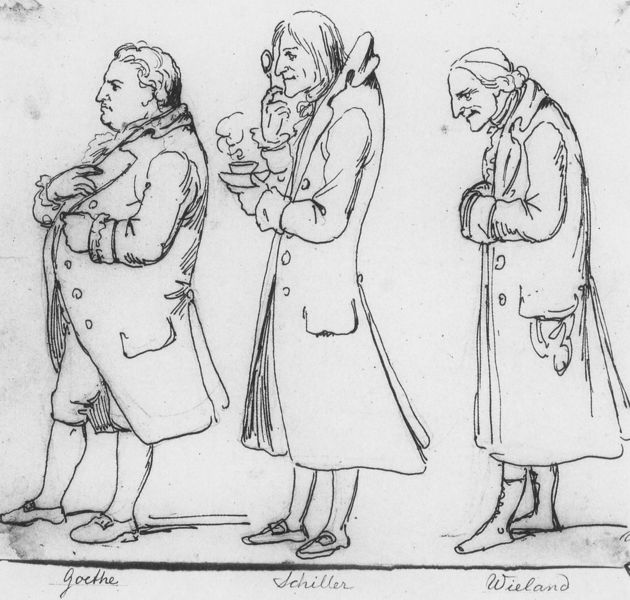
Titel: Karikatur: Goethe, Schiller ,Wieland
Künstler: Johannes Riepenhausen
Institution: Frankfurt, Städelsches Kunstinstitut
Schlagwörter: männer, profil, skizze, zeichnung, alt, jacke, kleidung, kragen, ärmel, haare, mantel, drei, schrift, seitlich, schuhe, karikatur, dick, dichter, tasse, deutsch, tee, schwarz-weiß, karrikatur, text, literatur, schiller, mäntel, stiefel, tasche, namen, teetasse, goethe, monokel, achilles, 19. jahrhundert, 18. jahrhundert, wieland